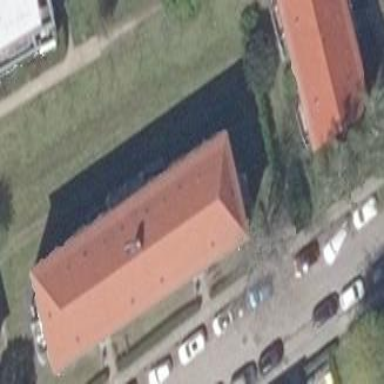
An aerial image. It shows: Building with red roof.